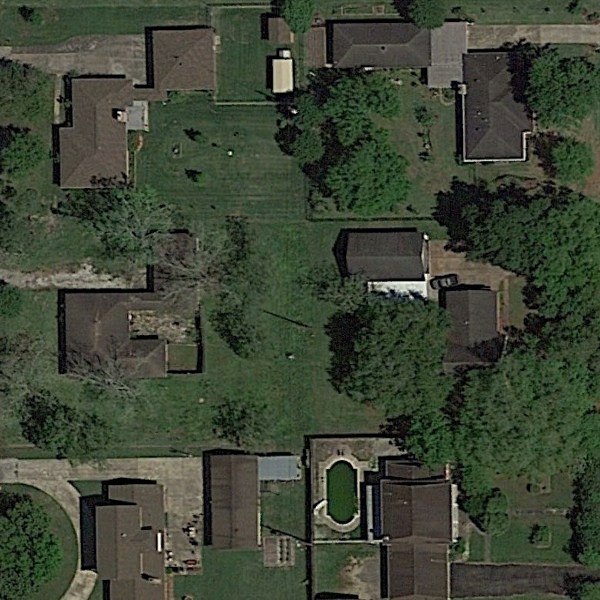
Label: MediumResidential